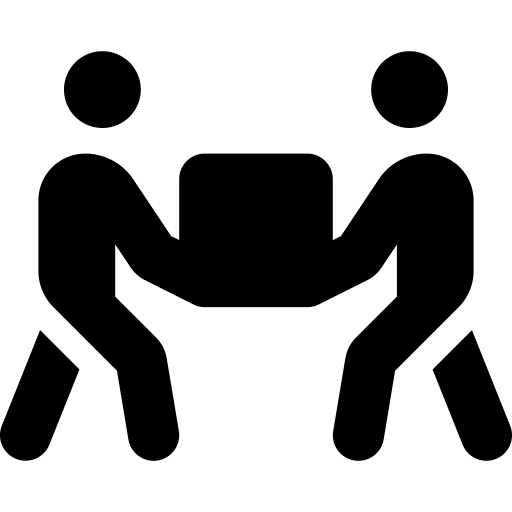
Tags: icon, FontAwesome, fa-icon, solid, people, carry, box